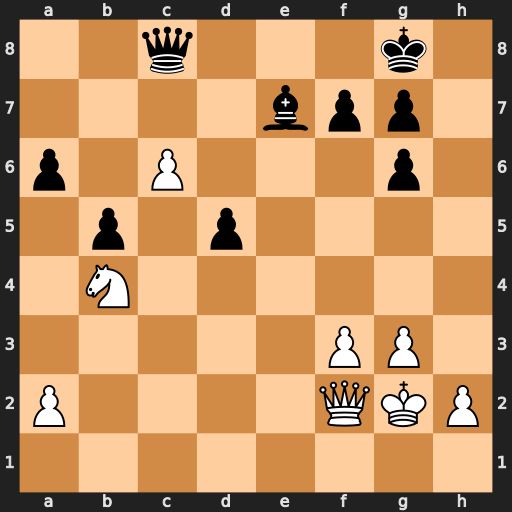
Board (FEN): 2q3k1/4bpp1/p1P3p1/1p1p4/1N6/5PP1/P4QKP/8
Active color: w
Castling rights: -
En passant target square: -
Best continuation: Nxd5